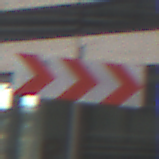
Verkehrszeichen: RichtungstafelnInKurvenGrossLinks
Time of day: Midday
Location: Outdoor (Urban)
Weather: Overcast
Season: NotSpecified
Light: Natural